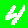
Digit: 4